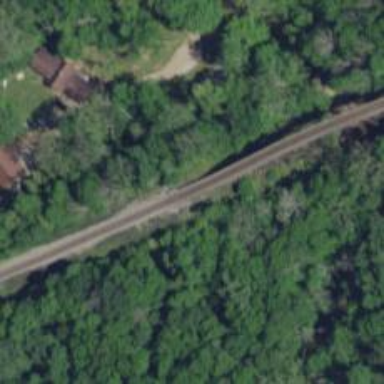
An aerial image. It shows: Beam bridge carrying railway track.